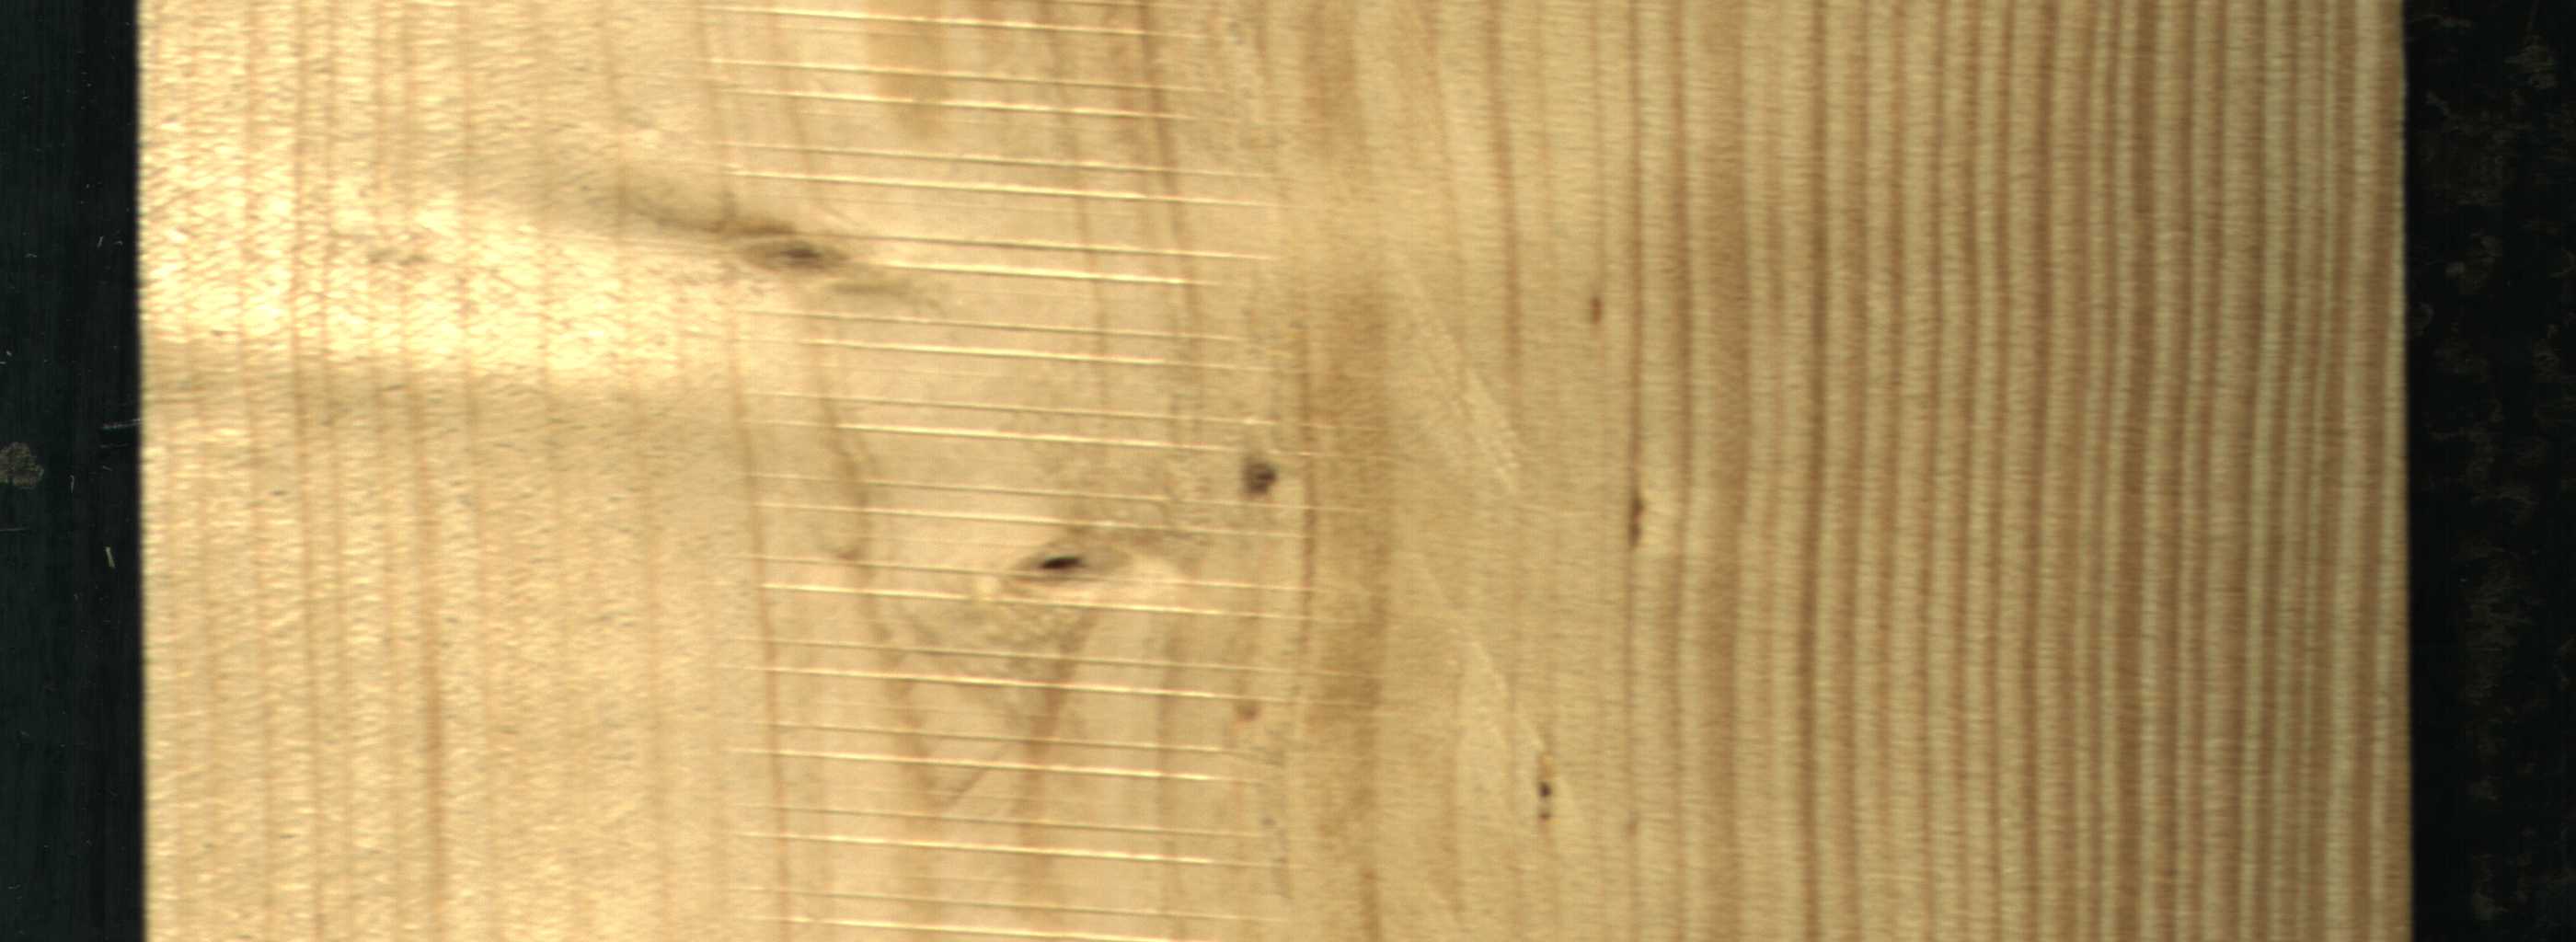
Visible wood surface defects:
Live_Knot
Live_Knot